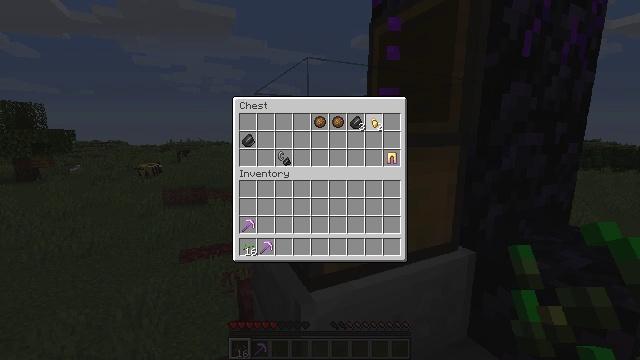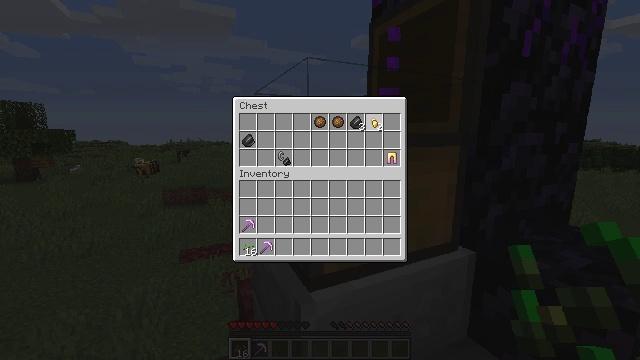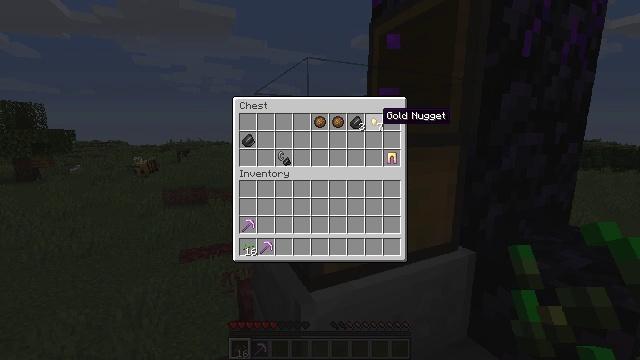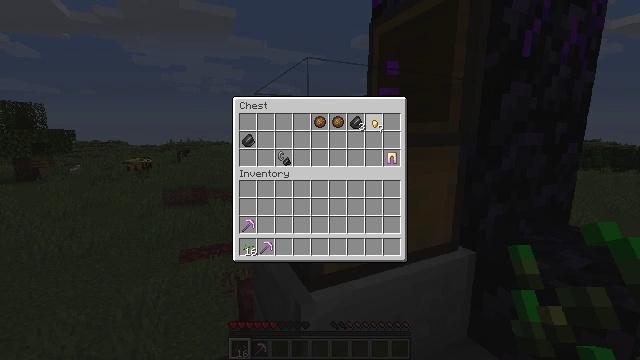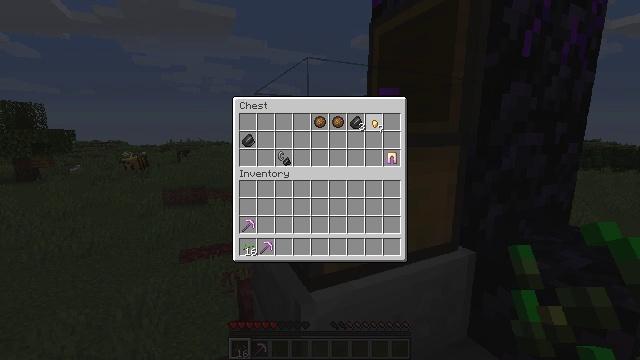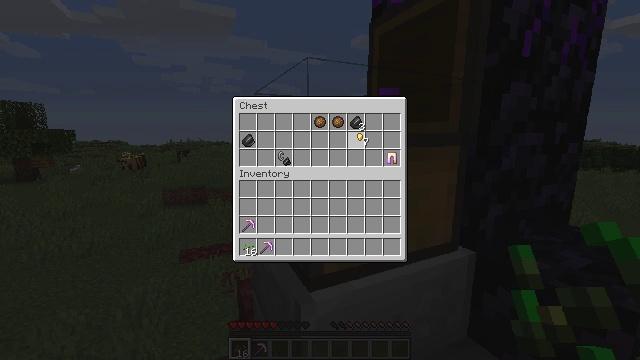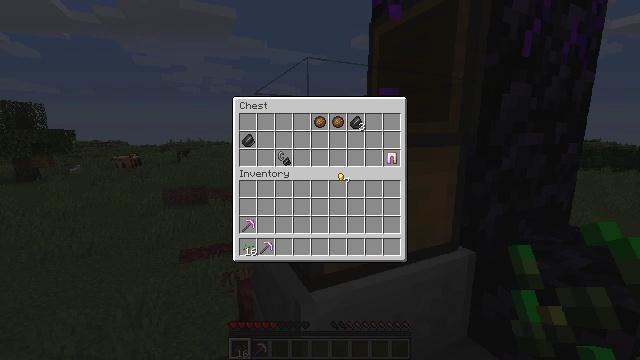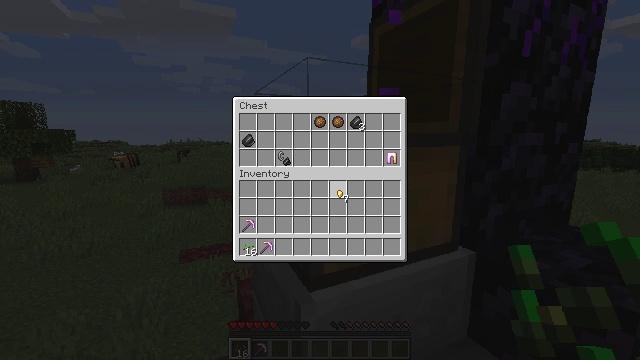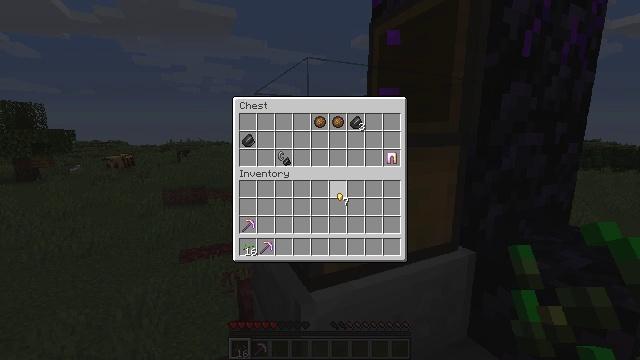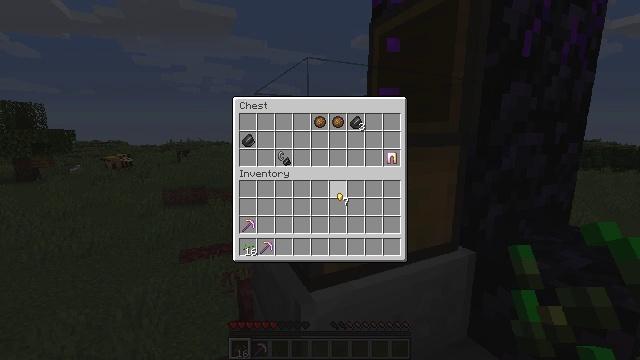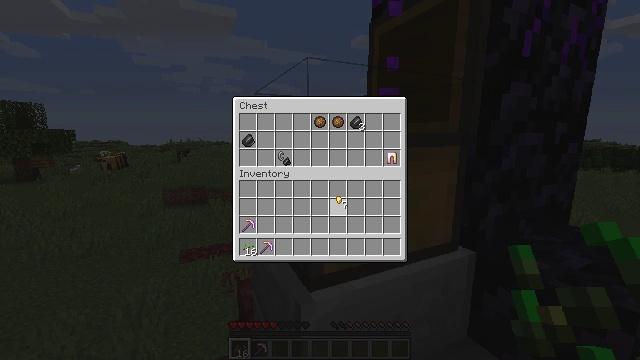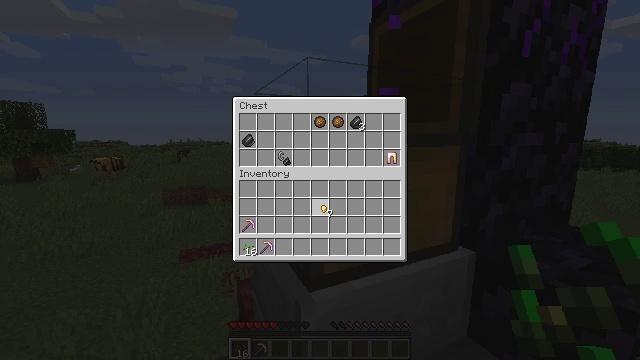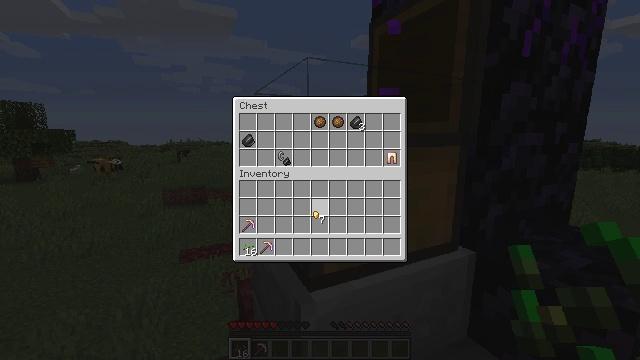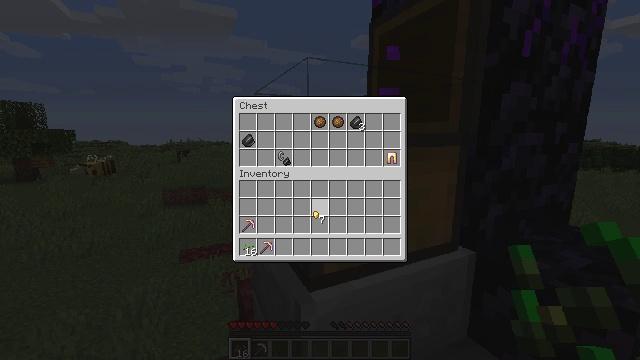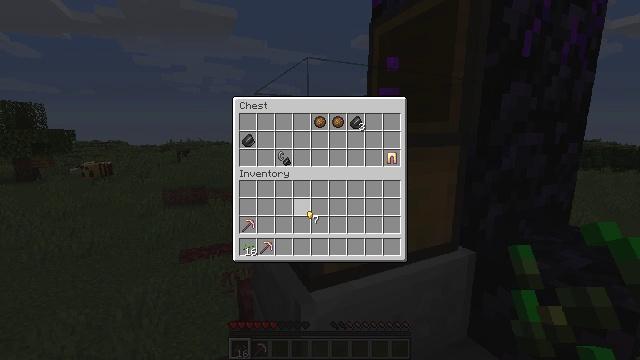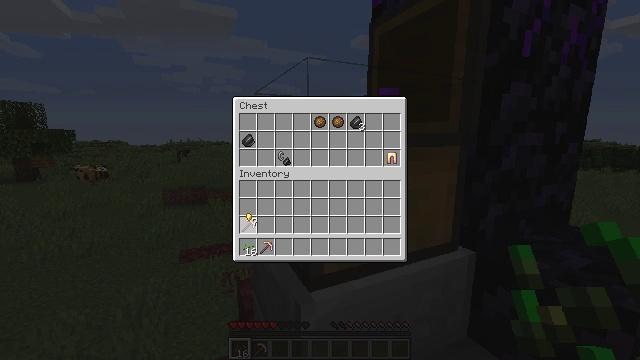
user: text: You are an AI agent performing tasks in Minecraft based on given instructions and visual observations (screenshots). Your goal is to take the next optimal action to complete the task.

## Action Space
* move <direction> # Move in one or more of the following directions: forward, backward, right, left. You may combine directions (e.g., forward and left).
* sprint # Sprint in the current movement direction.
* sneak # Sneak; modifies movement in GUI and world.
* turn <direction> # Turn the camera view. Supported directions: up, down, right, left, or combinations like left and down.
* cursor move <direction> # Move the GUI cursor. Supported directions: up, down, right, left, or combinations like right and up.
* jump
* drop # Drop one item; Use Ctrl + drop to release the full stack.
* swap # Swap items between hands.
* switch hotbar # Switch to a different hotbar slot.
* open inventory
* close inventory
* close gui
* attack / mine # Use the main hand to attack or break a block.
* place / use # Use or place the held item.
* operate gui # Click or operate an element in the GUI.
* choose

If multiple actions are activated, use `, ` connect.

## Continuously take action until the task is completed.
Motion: motion action
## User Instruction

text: Harvest grass block to clear the area.
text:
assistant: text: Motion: attack / mine
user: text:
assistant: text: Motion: no_op
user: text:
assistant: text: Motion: attack / mine
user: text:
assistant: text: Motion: attack / mine
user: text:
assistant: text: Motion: turn left and down
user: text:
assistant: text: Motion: turn left and down
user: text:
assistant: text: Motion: turn down
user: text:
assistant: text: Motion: no_op
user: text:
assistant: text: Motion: no_op
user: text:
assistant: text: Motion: no_op
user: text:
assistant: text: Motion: turn left and down
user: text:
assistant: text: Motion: turn left
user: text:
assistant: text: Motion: no_op
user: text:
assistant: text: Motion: no_op
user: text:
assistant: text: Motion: turn left
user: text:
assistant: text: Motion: no_op
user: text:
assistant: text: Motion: no_op
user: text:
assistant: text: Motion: no_op
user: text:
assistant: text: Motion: no_op
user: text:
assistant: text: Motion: no_op
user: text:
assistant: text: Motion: no_op
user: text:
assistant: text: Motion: no_op
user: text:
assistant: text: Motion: turn right
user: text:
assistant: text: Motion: no_op
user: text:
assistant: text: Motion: no_op
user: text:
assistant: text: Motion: attack / mine
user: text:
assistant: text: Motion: attack / mine
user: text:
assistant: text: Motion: attack / mine
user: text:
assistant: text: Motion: attack / mine
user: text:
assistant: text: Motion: no_op